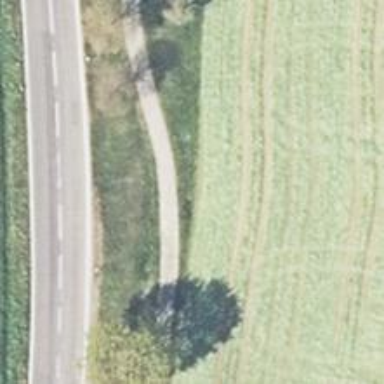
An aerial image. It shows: Cycleway.